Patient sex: F
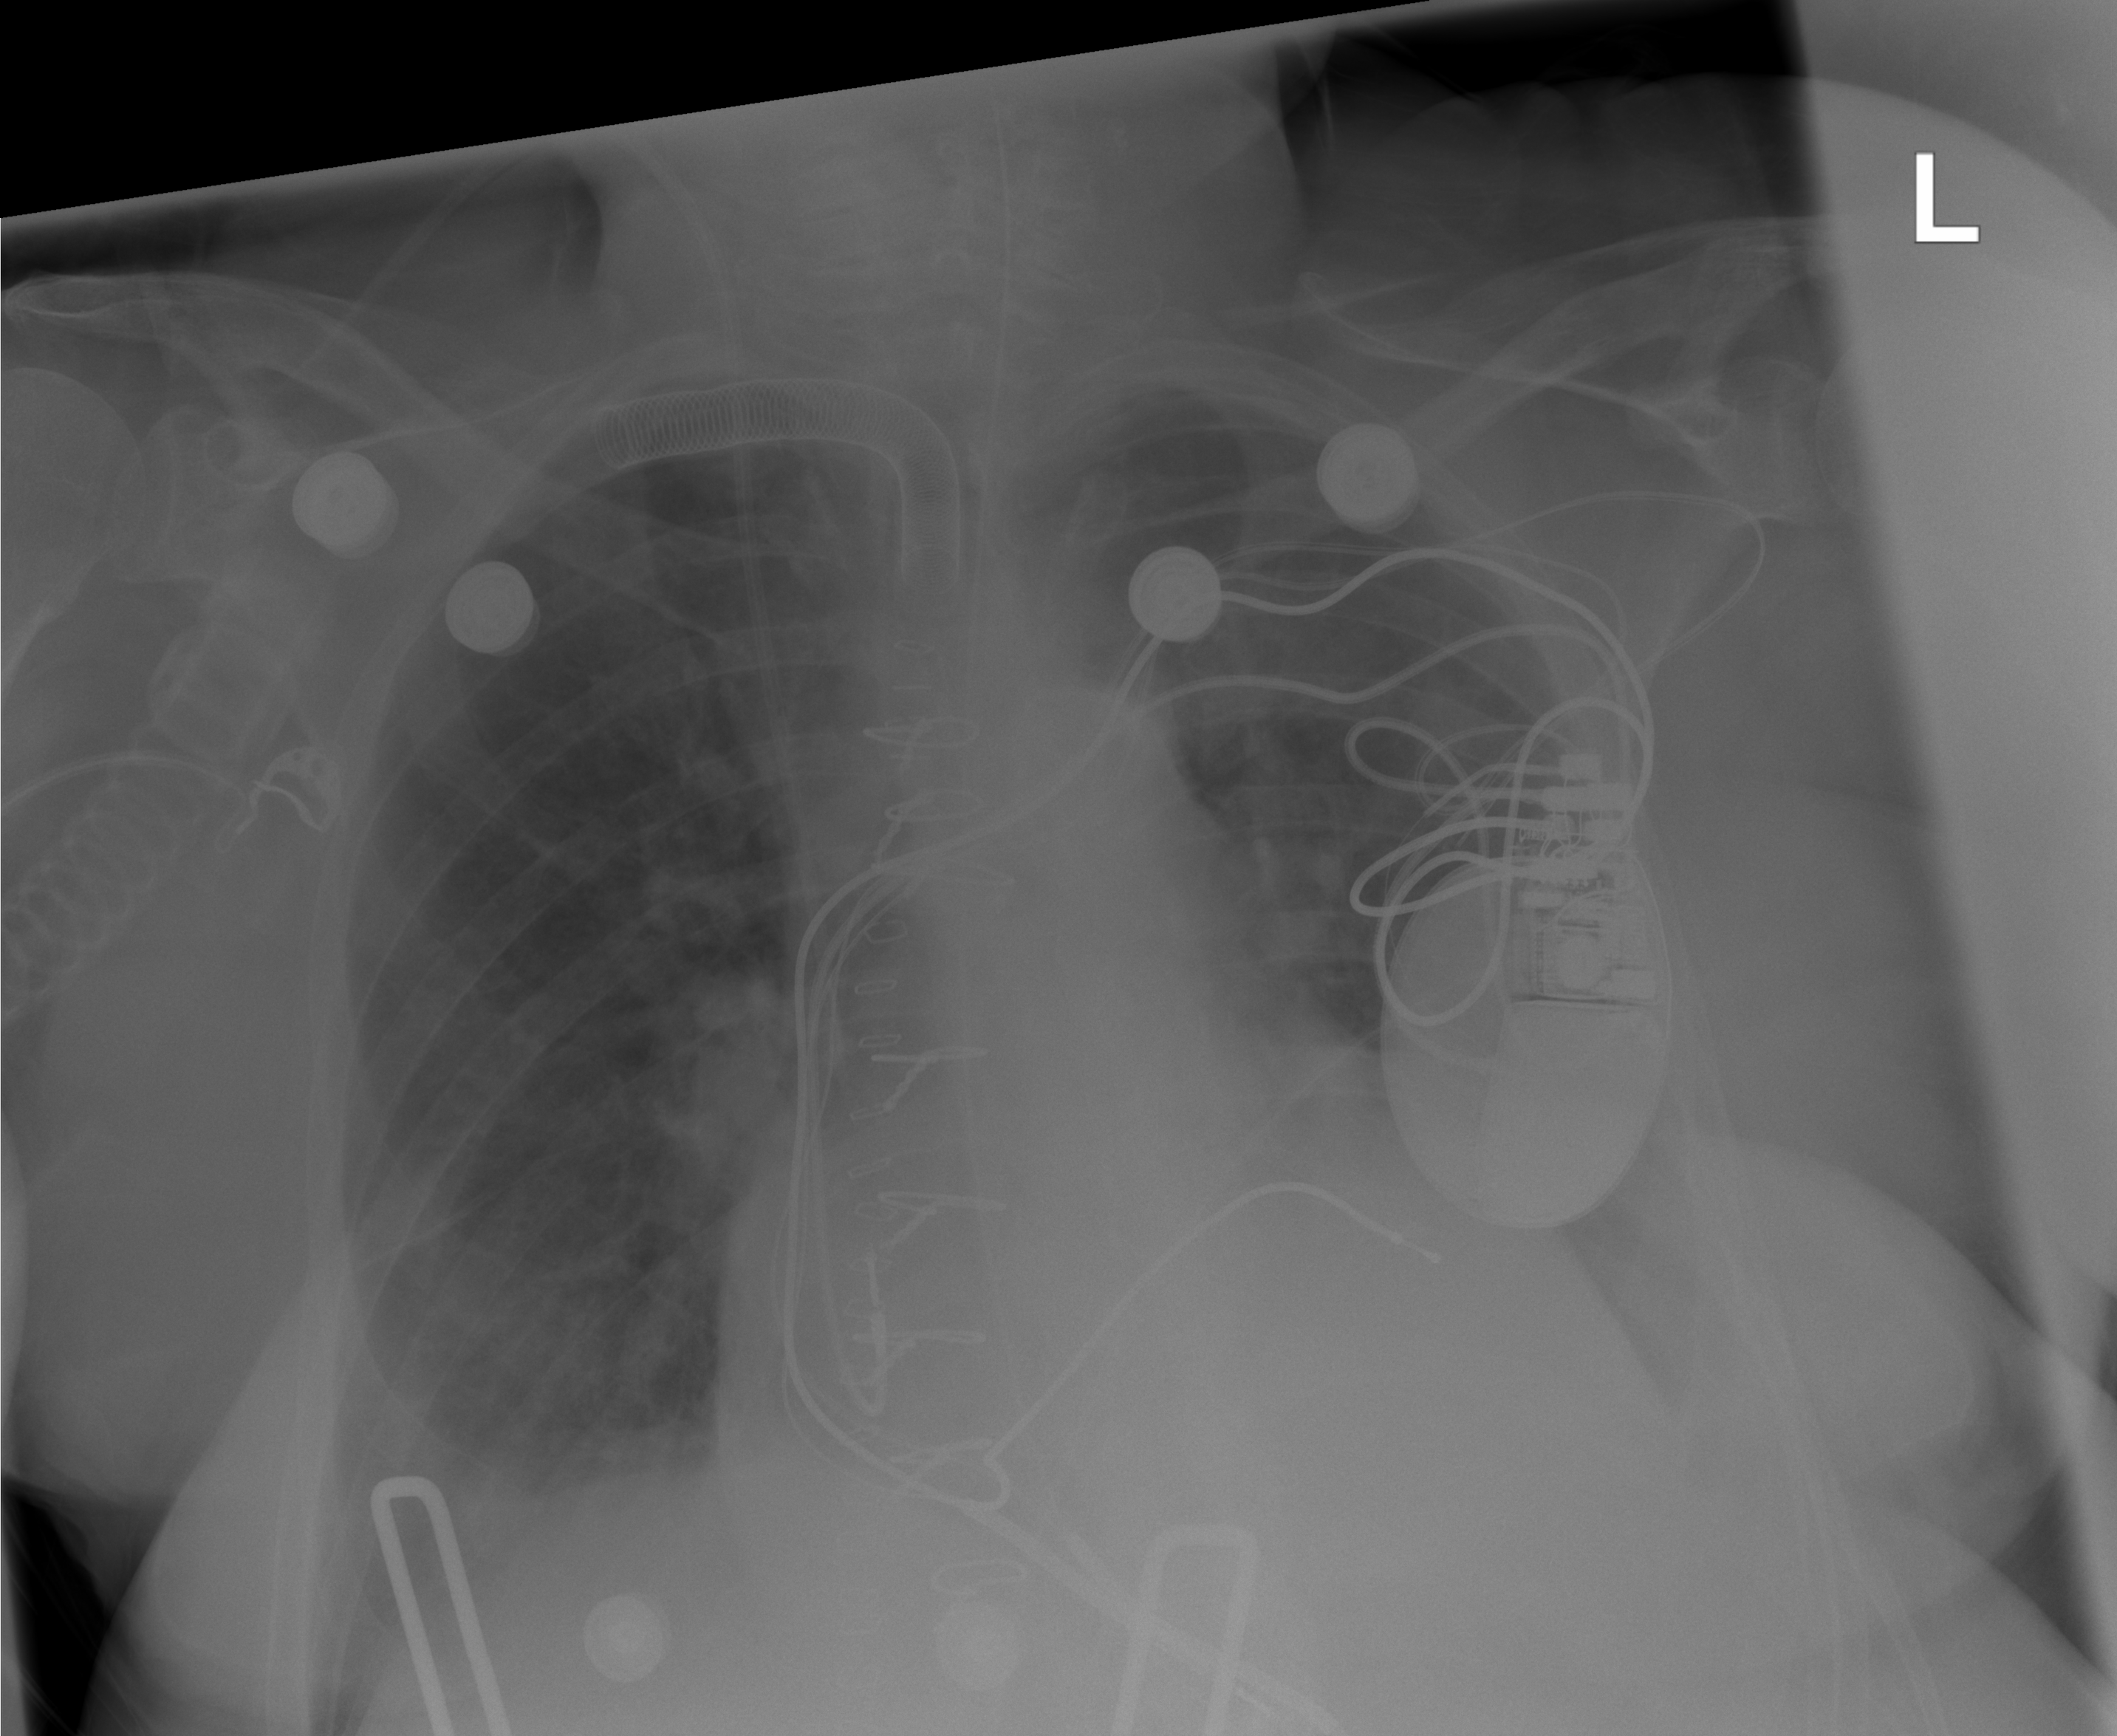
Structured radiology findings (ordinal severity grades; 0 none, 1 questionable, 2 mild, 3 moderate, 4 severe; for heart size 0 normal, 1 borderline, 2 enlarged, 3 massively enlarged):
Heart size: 2
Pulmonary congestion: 2
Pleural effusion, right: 2
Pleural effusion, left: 2
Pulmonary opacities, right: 1
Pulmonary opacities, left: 1
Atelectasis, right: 2
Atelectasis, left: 2